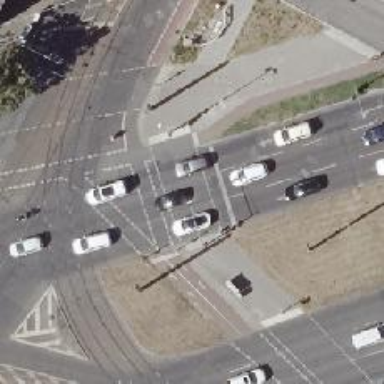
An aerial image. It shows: Road crossing with traffic signals.